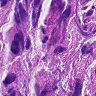
Metastatic tissue present: yes